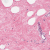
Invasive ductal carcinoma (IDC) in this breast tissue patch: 0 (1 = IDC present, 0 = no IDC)